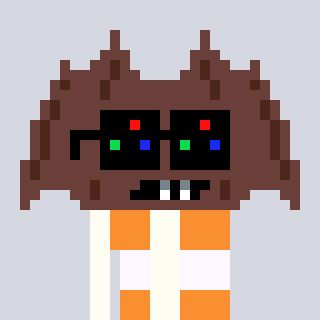
a pixel art character with square black sunglasses, a bat-shaped head and a grayscale-colored body on a cool background